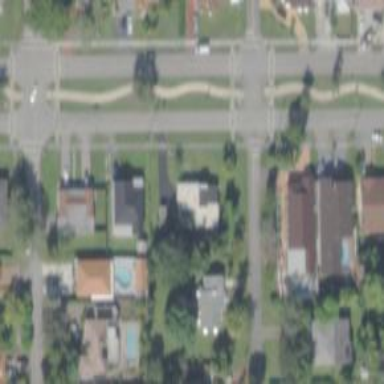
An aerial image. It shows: Footway.